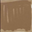
Piece: xx